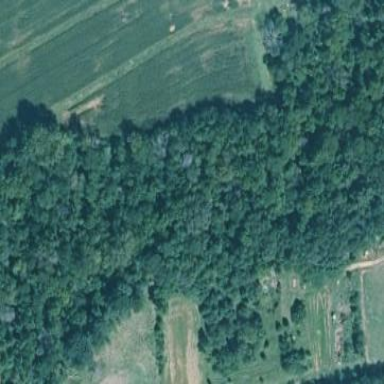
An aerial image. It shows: Beautiful woodland area.